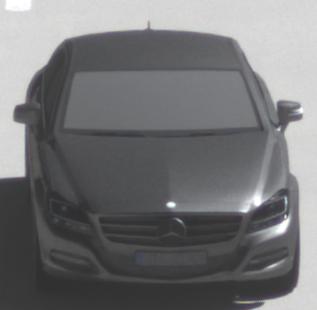
Make: Mercedes-Benz
Model: CLS Coupé 350
Detailed model: CLS-Class (218) Coupé
Model produced from: 2011/01
Model produced until: 2014/07
Doors: 4
Color: gray
Road condition: dry road
Daytime: morning or afternoon
Contrast: high contrast